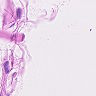
Metastatic tissue present: no